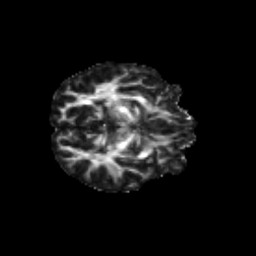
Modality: FA
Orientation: axial
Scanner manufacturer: siemens
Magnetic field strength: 3 T
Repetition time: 9.2 s
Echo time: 0.084 s